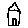
Label: house